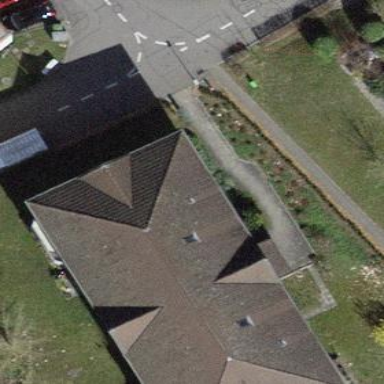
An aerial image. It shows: Building with tile roof.